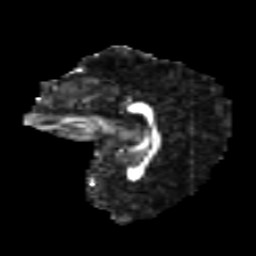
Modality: FA
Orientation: sagittal
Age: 13
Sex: female
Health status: ill
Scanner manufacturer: ge
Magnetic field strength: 3 T
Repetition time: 6.752 s
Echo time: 0.079 s